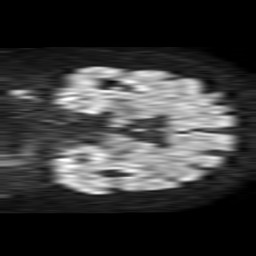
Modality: TRACE
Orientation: coronal
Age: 75
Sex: female
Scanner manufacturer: philips
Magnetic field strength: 1.5 T
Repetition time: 3.117 s
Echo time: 0.09092 s